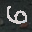
Label: 6